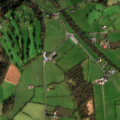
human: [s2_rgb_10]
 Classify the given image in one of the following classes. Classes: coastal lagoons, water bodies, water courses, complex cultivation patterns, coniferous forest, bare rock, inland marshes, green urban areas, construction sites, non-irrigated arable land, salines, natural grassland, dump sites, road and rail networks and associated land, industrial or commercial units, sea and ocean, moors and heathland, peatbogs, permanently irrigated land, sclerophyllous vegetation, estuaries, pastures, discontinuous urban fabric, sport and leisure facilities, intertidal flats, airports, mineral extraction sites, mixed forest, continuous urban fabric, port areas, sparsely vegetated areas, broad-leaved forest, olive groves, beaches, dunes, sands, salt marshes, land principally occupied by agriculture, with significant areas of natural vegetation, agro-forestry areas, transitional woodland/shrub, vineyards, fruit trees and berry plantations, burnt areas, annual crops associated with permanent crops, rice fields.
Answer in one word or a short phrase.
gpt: sport and leisure facilities, pastures, broad-leaved forest